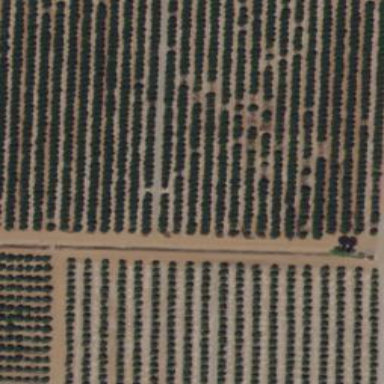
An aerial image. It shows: Orange orchard with beautiful orange trees.